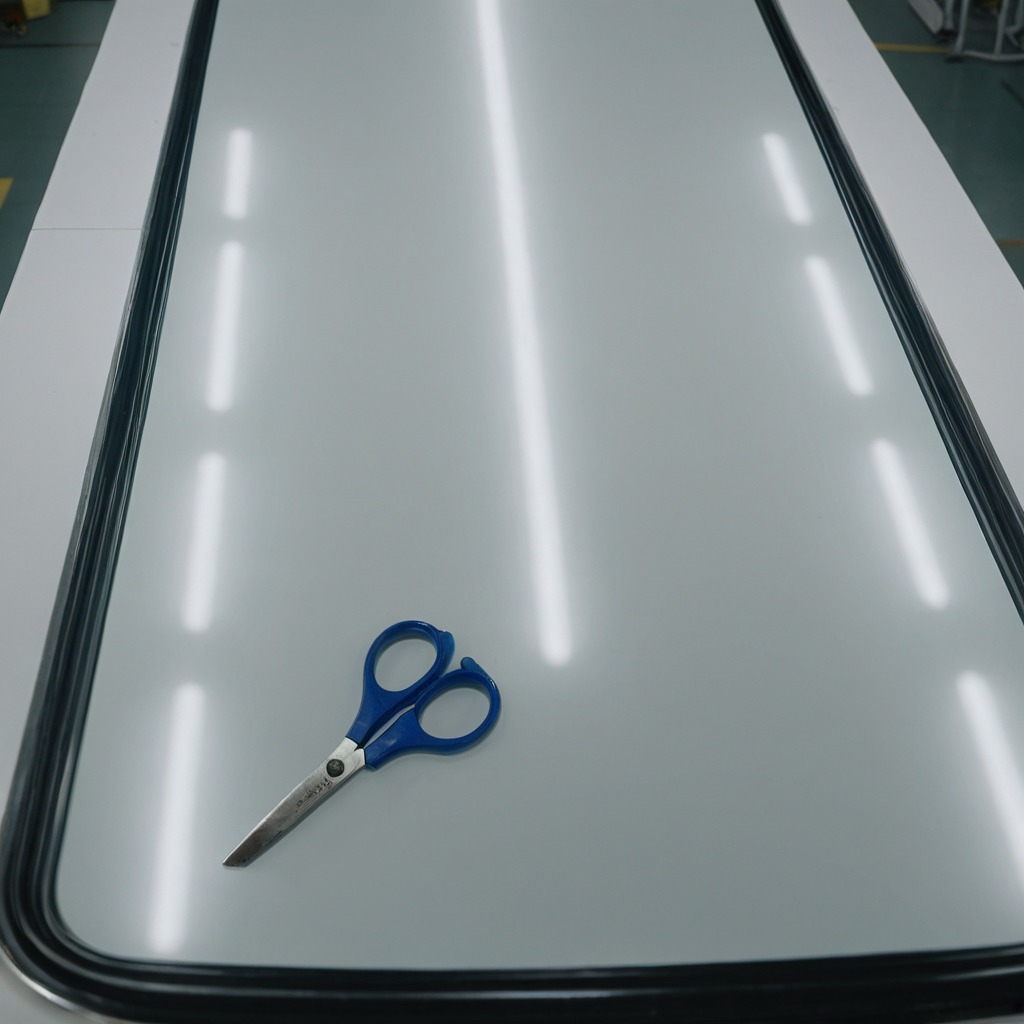
A scissor lies on the table.